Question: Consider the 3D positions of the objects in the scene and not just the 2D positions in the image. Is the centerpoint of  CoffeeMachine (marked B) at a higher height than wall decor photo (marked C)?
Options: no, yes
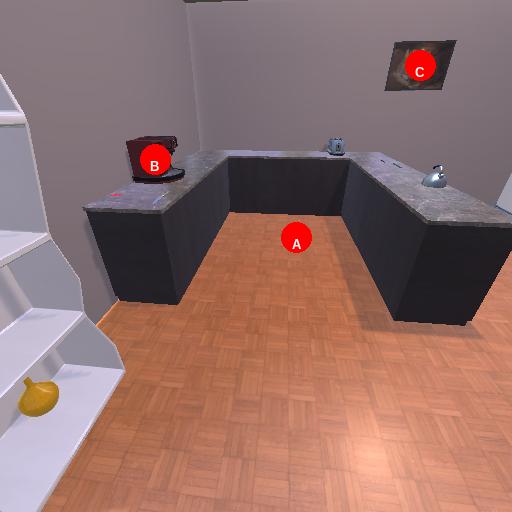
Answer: no